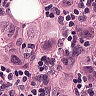
Metastatic tissue present: yes